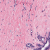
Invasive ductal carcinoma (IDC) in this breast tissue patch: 0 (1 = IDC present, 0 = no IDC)